Question: How can I make my inline input fill rest of the div? Obviously, 'width: 100%' fills to the whole div and thus makes the input to jump to the next line.
As in this picture, the red input should fit the remaining space on the right.

If the input width is greater than the space left, it should wrap to new line. That works fine. Also, the 'some-content' width is dynamic.
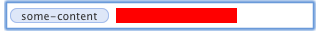
Answer: You could do this with JavaScript on page load:
'''
$(document).ready(function() {
$("#input").width( $("#container").width() - $("#bubble").width() - 50 );
});
'''